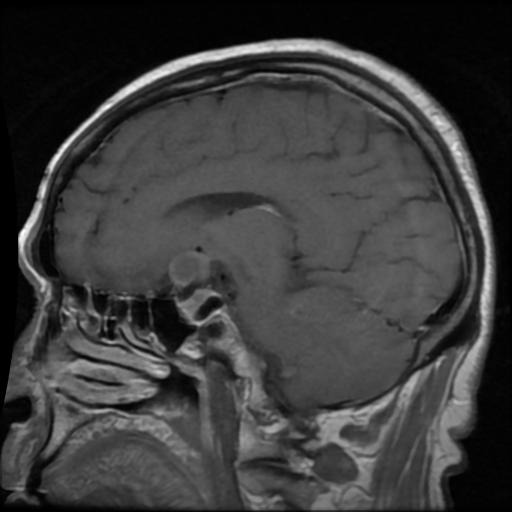
Label: pituitary